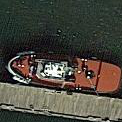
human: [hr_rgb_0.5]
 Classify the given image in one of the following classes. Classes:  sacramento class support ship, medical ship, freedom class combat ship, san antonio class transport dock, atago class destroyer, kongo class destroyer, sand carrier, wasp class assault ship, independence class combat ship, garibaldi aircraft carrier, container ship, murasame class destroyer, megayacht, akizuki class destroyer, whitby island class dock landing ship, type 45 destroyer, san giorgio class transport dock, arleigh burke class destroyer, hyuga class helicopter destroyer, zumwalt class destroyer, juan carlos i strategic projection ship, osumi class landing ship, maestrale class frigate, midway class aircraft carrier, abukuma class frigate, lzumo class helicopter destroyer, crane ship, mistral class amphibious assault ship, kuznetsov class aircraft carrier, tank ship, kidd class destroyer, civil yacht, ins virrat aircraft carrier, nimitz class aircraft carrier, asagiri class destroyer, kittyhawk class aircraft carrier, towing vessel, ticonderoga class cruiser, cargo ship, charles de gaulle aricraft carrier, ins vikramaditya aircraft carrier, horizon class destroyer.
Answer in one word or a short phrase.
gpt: Towing vessel